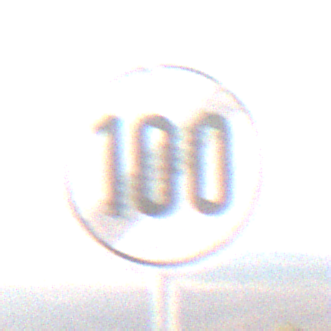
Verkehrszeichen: EndeGeschwindigkeit100
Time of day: MorningAfternoon
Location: Outdoor (Nature)
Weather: Clear
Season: NotSpecified
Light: Natural